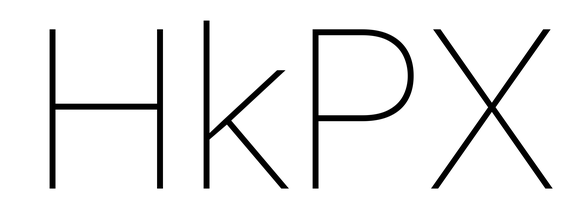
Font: Roboto_Thin